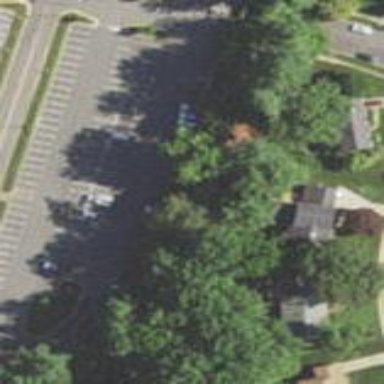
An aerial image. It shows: Parking area with asphalt surface.